【题型】填空题　【知识点】向量　【难度】hard
如图，定圆 $C$ 的半径为 3，$A$、$B$ 为圆 $C$ 上的两点，且 $\left| \overrightarrow{AC} + t \overrightarrow{AB} \right|$ 的最小值为 2，则 $\left| \overrightarrow{AB} \right| = $ \underline{\hspace{3cm}}.

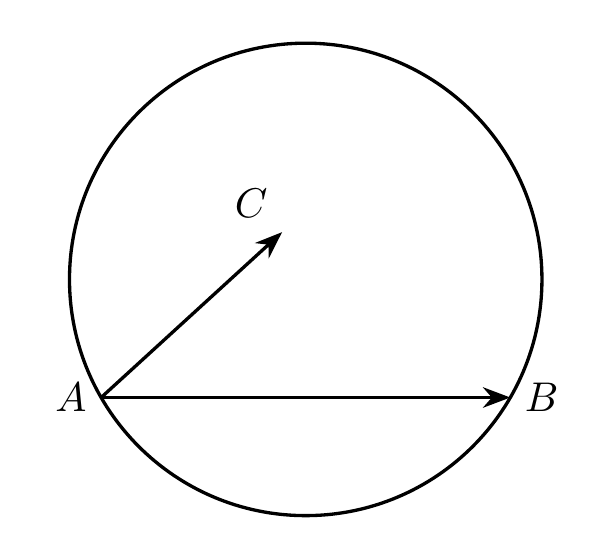
【解答】
\noindent
【答案】$2\sqrt{5}$

\vspace{1em}

\noindent
【分析】结合图形，根据向量线性运算的法则分别讨论 $t=0$、$t>0$、$t<0$ 时 $\left| \overrightarrow{AC} + t \overrightarrow{AB} \right|$ 的最小值情况，据此即可求出 $\left| \overrightarrow{AB} \right|$.

\vspace{1em}

\noindent
【详解】当 $t=0$ 时，$\left| \overrightarrow{AC} + t \overrightarrow{AB} \right| = \left| \overrightarrow{AC} \right| = 3$ 不满足题意；

\noindent
当 $t>0$ 时，设 $t \overrightarrow{AB} = \overrightarrow{AE}$，延长 $EA$ 到 $F$，使 $AF = AE$，

\noindent
则 $t \overrightarrow{AB} = \overrightarrow{AE} = \overrightarrow{FA}$，

\noindent
则 $\left| \overrightarrow{AC} + t \overrightarrow{AB} \right| = \left| \overrightarrow{AC} + \overrightarrow{FA} \right| = \left| \overrightarrow{FC} \right|$，

\noindent
取 $AB$ 中点为 $D$，则 $CD \perp AB$，则在 Rt$\triangle CDF$ 中，$\left| \overrightarrow{FC} \right| > \left| CD \right|$，此时 $\left| \overrightarrow{AC} + t \overrightarrow{AB} \right|$ 无最小值不满足题意；

\noindent
当 $t<0$ 时，设 $t \overrightarrow{AB} = \overrightarrow{GA}$，

\noindent
则 $\overrightarrow{AC} + t \overrightarrow{AB} = \overrightarrow{AC} + \overrightarrow{GA} = \overrightarrow{GC}$，

\noindent
取 $AB$ 中点为 $D$，则 $CD \perp AB$，

\noindent
由图可知，$\left| \overrightarrow{AC} + t \overrightarrow{AB} \right| = \left| \overrightarrow{GC} \right| \geq \left| CD \right|$，

\noindent
$\because \left| \overrightarrow{AC} + t \overrightarrow{AB} \right|$ 的最小值为 2，

\noindent
$\therefore \left| CD \right| = 2$，$\therefore \left| \overrightarrow{AB} \right| = 2 \sqrt{ \left| \overrightarrow{AC} \right|^2 - \left| \overrightarrow{CD} \right|^2 } = 2 \sqrt{9 - 4} = 2\sqrt{5}$.

\noindent
故答案为：$2\sqrt{5}$.

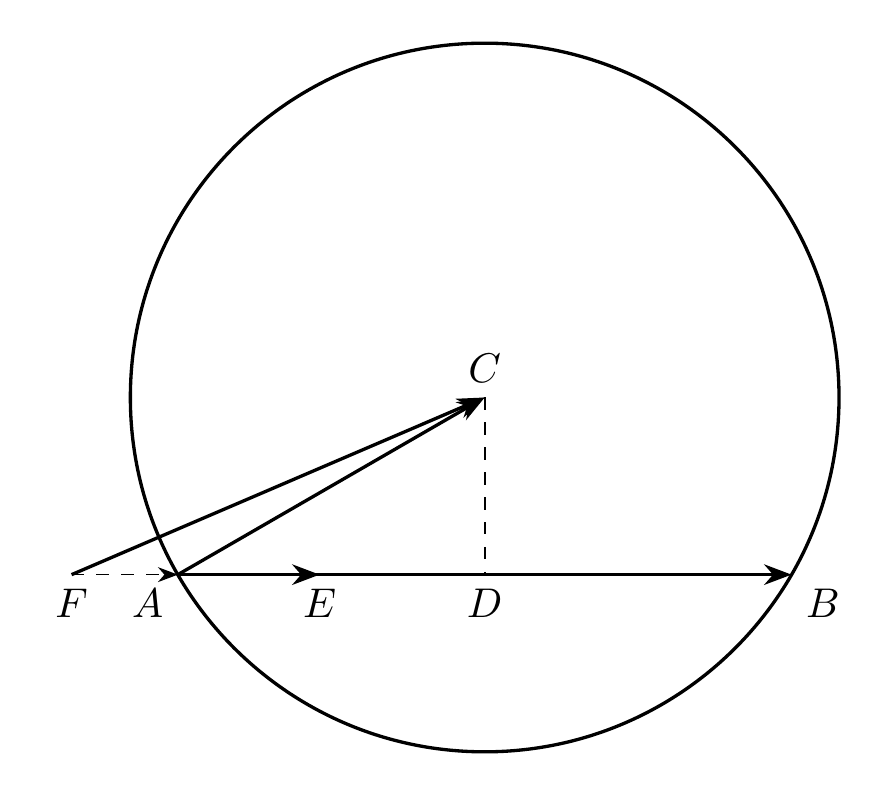
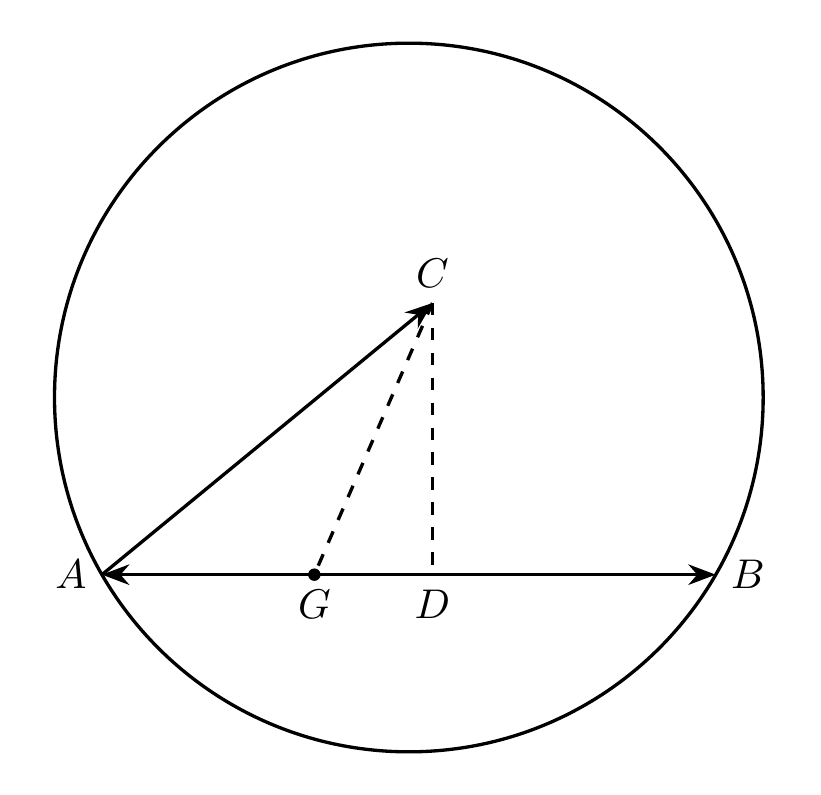